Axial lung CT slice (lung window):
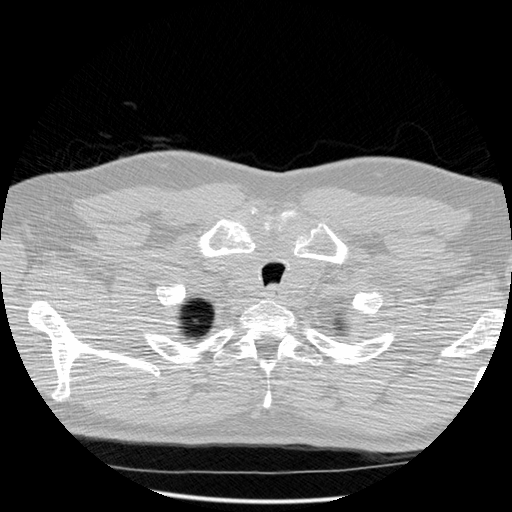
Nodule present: no